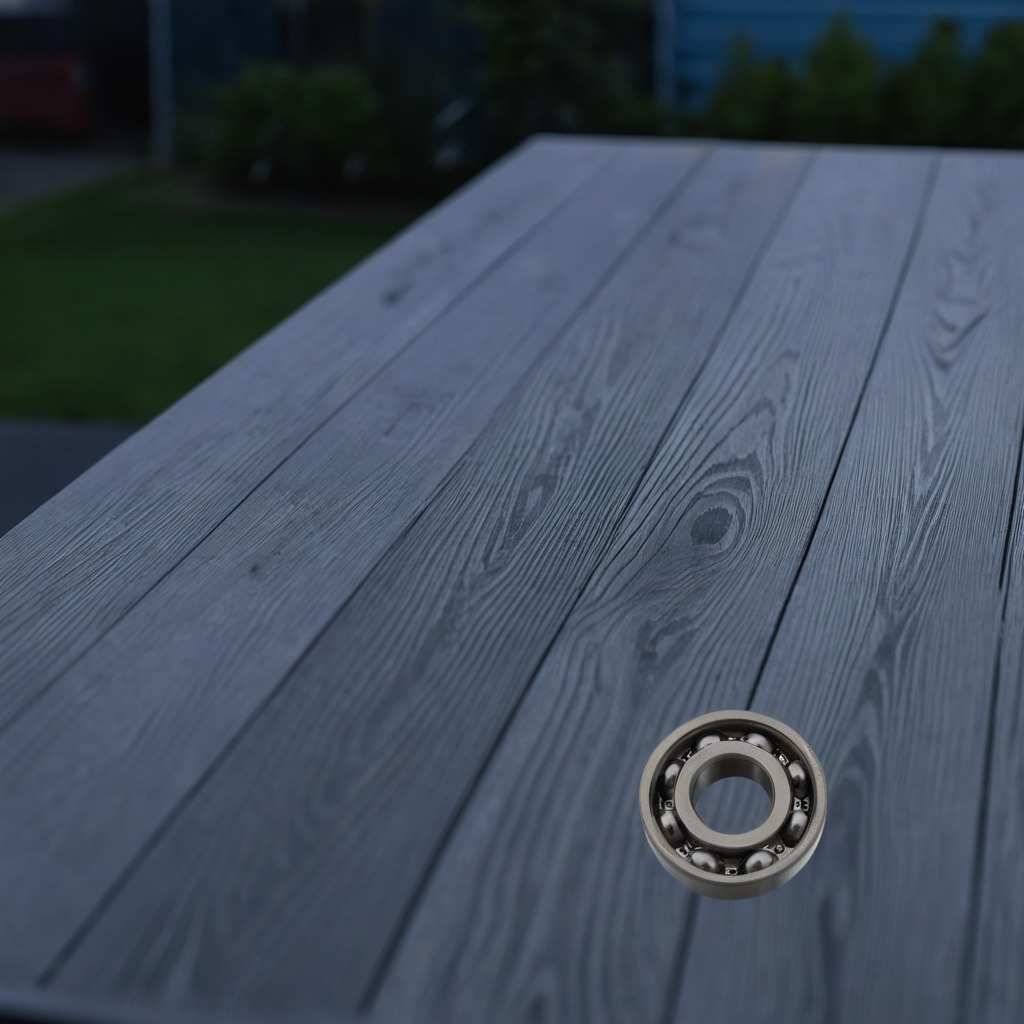
A metal ball bearing is lying on a old table with faint burn marks in a small garage at twilight.